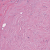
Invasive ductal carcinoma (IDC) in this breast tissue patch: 1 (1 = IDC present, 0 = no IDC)